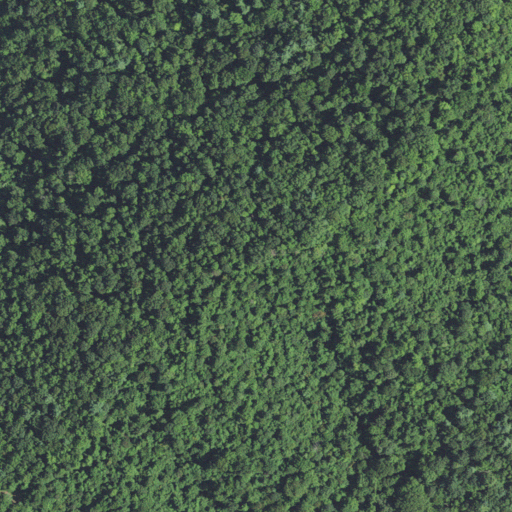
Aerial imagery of mountain in North Carolina named Hamby Mountain containing deciduous forest and mixed forest